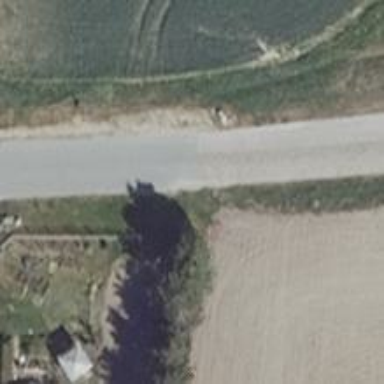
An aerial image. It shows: Tertiary road with asphalt surface.